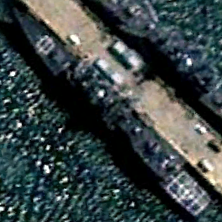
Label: cruiser